Question: What is the result of this measurement?
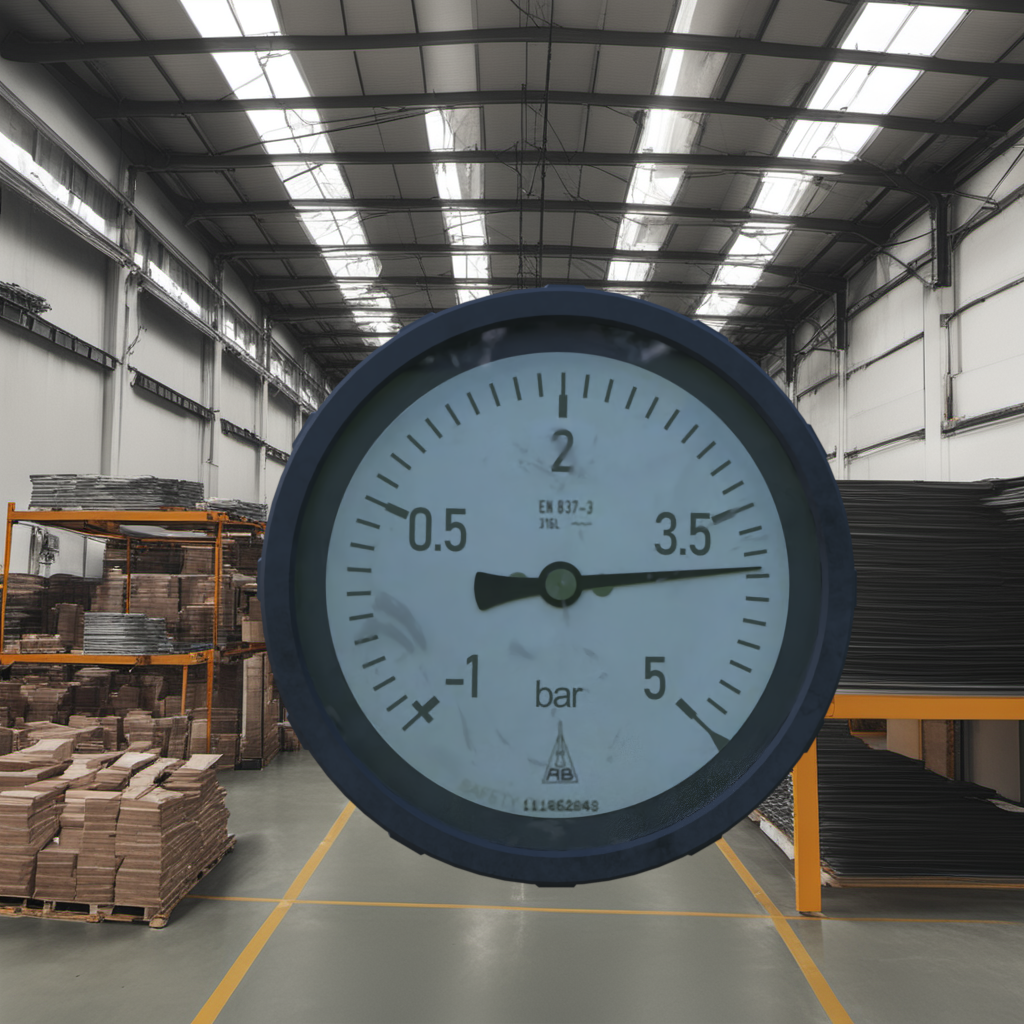
Answer: The result is 3.92
Question: What is the range of this measurement?
Answer: The range is from -1 to 5
Question: What is the minimum and maximum value of the measurement shown in the image?
Answer: The minimum value is -1 and the maximum value is 5